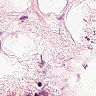
Metastatic tissue present: no